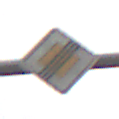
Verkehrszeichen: EndeVorfahrtsstrasse
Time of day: Midday
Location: Outdoor (Nature)
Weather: Overcast
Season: NotSpecified
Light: Natural